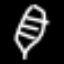
Label: leaf